Question: What is the number of red dots?
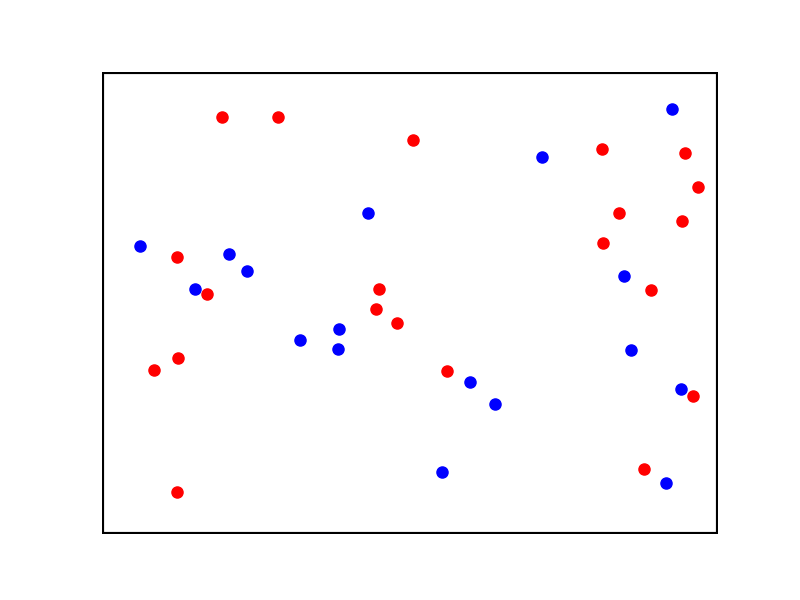
Answer: 21